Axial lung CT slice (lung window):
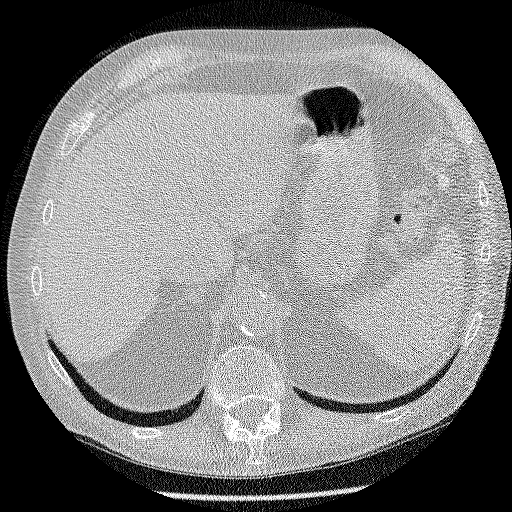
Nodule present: no